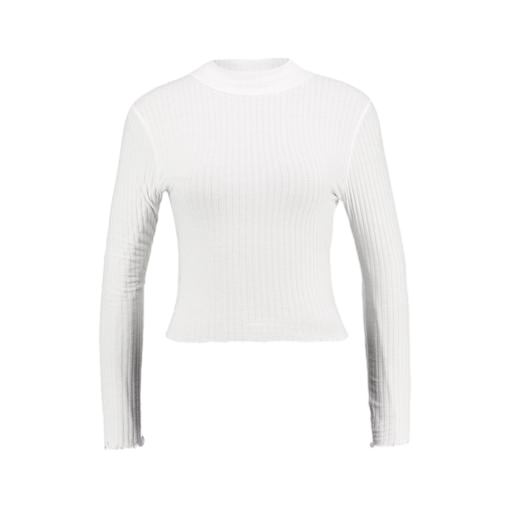
white long-sleeve plissé, high-neck ribbed-jersey t-shirt, white henley long-sleeved ribbed-jersey top, white background